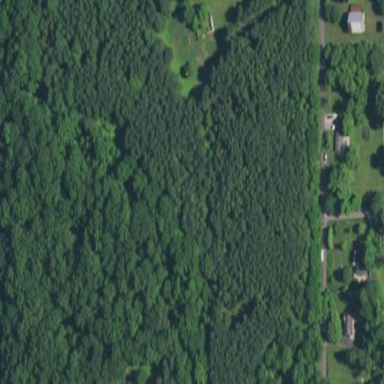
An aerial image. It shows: Evergreen woodland with needle-leaved trees.